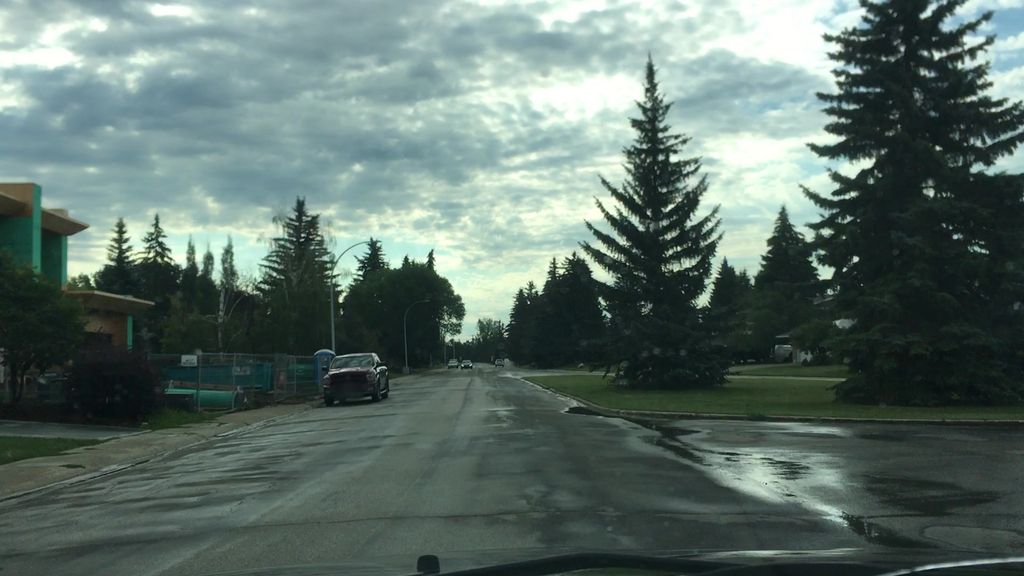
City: edmonton